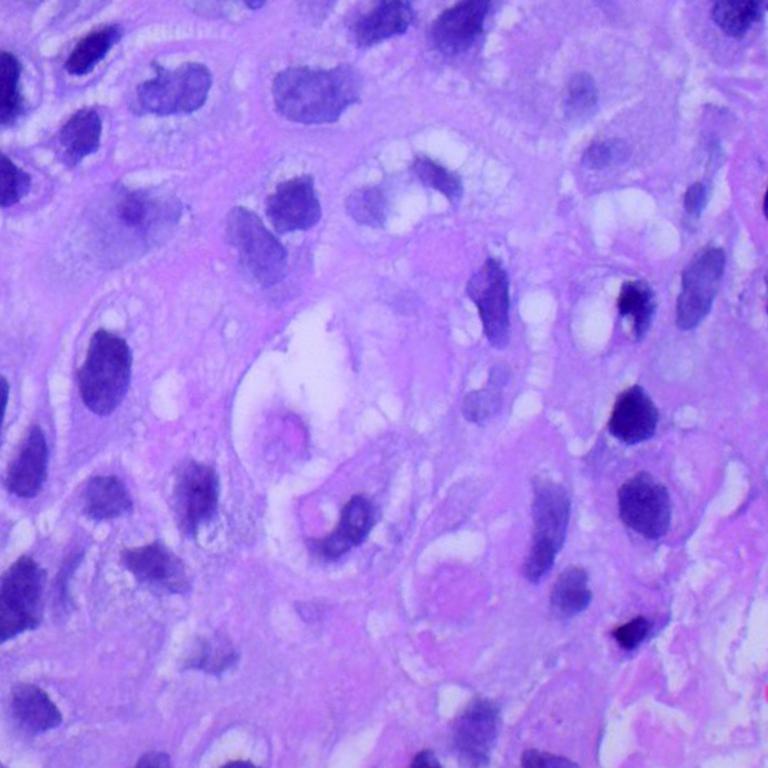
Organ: lung
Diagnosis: squamous carcinomas